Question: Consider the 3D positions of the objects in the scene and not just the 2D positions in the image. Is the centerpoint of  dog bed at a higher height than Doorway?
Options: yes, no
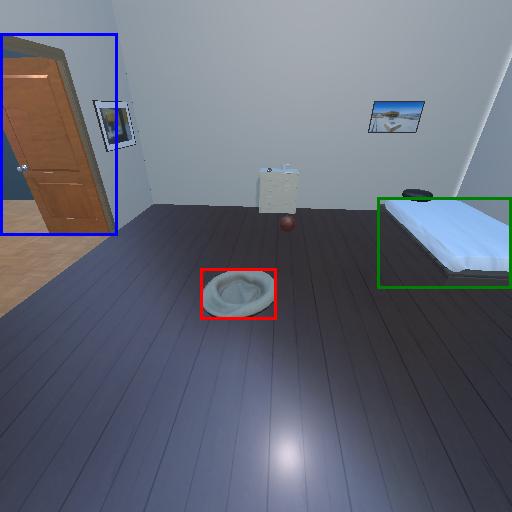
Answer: yes